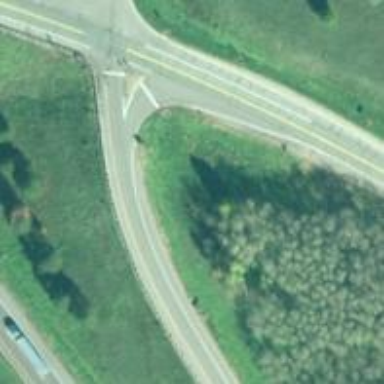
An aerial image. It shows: Asphalt motorway link.